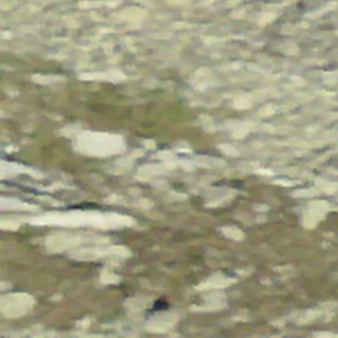
Label: other